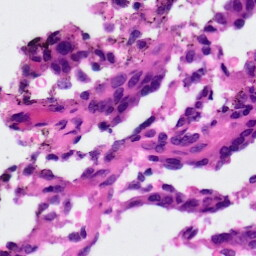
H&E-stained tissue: Ovarian